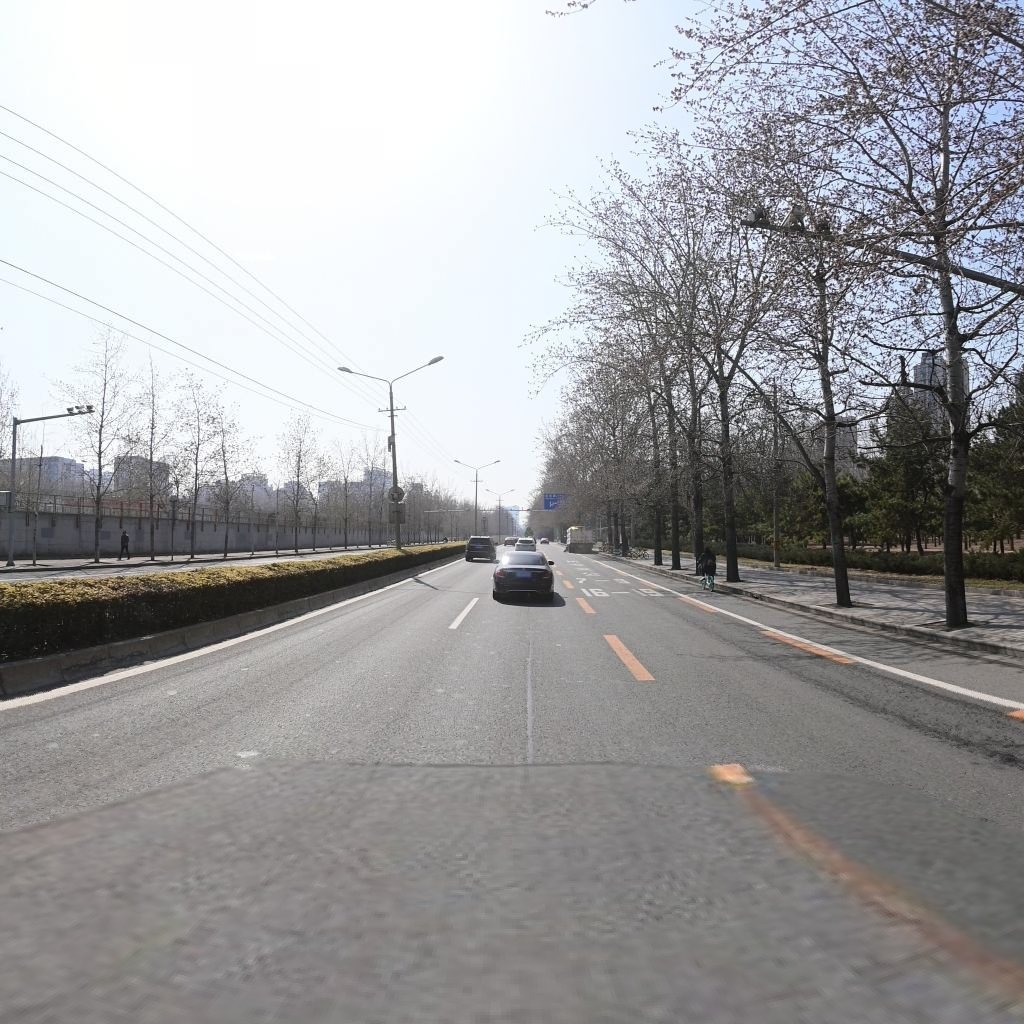
Region: Chaoyang
Road damage annotations: longitudinal patch